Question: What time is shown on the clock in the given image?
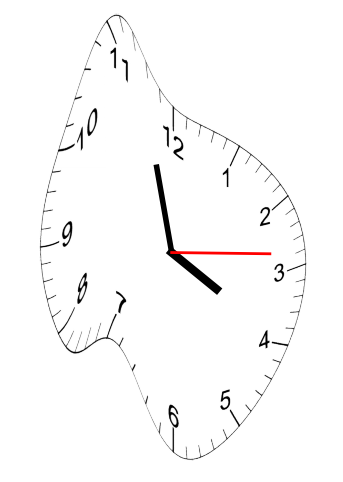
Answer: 03:57:14